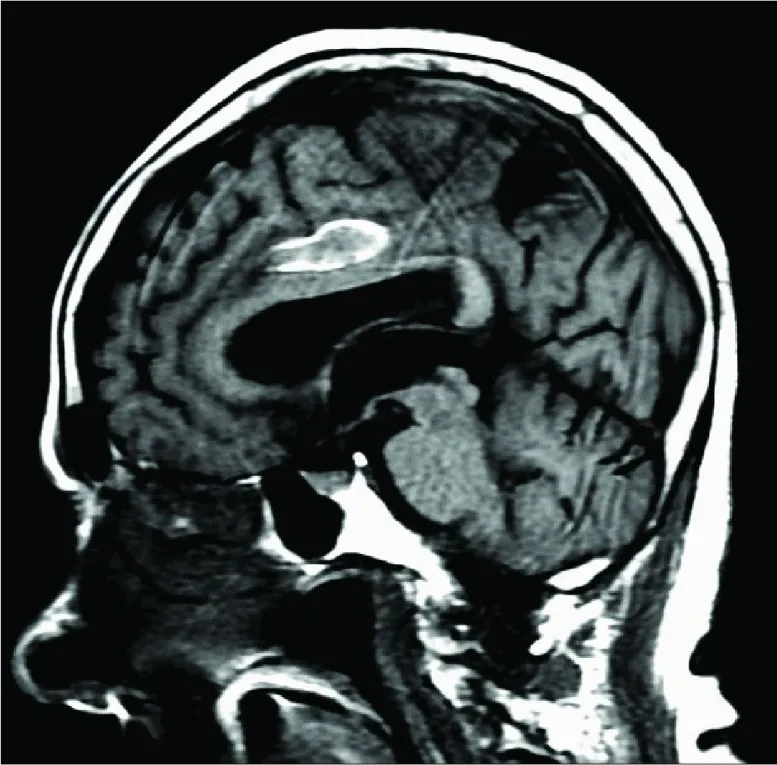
Sagittal MRI T2-FLAIR showing hyperintensity in the parasagittal region compressing corpus callosum and extending into the left parasagittal region.
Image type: radiology (mri)